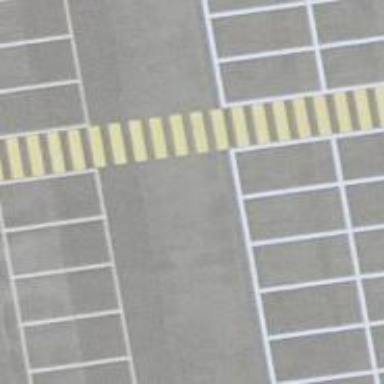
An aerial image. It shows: Asphalt parking aisle designated as service road.